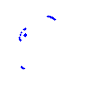
Particle: proton